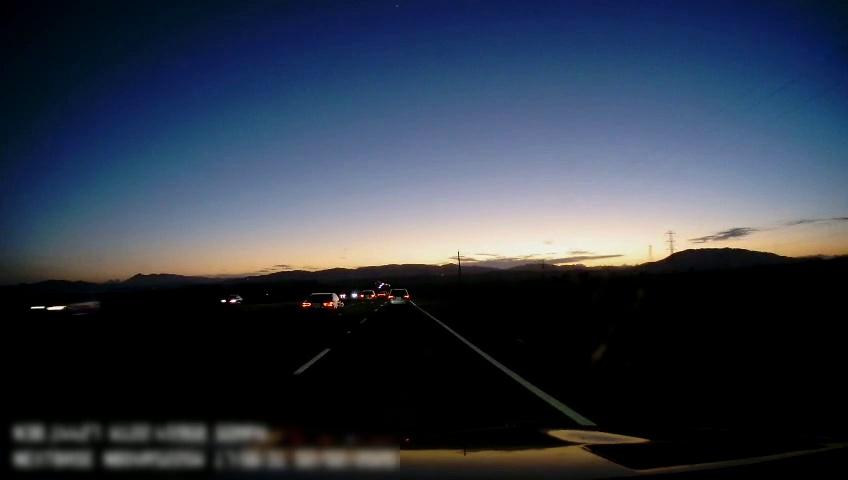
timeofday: Dusk/Dawn/Twilight
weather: Sunny
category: Drivable Space
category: Vehicles | Car
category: Vehicles | Car
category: Vehicles | Car
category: Vehicles | SUV
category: Vehicles | SUV
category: Vehicles | Car
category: Lanes | Current Lane
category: Lanes | Current Lane